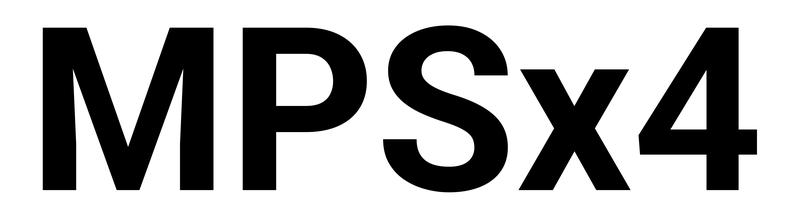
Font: Roboto_Bold